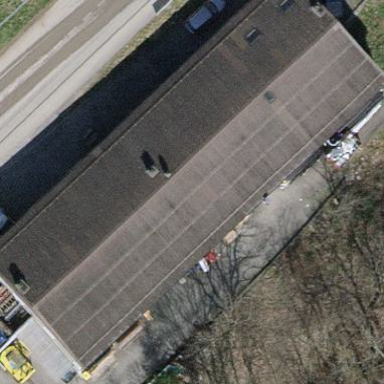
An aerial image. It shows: Building housing car shop.